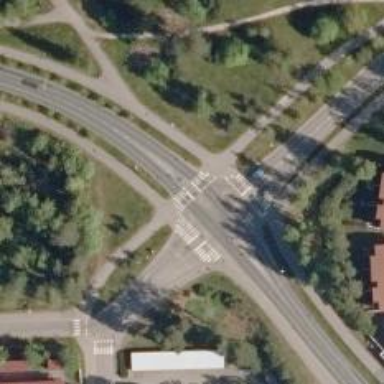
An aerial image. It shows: Crossing with island in the road.